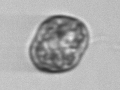
Label: Karenia